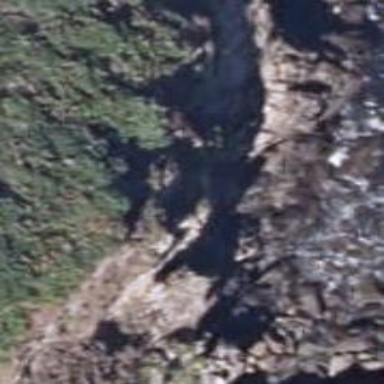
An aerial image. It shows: Cliff in nature.